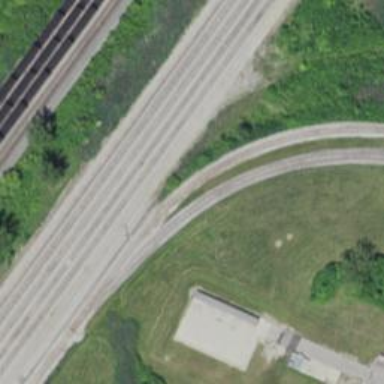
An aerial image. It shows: Rail spur service.